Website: apple
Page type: address-validator
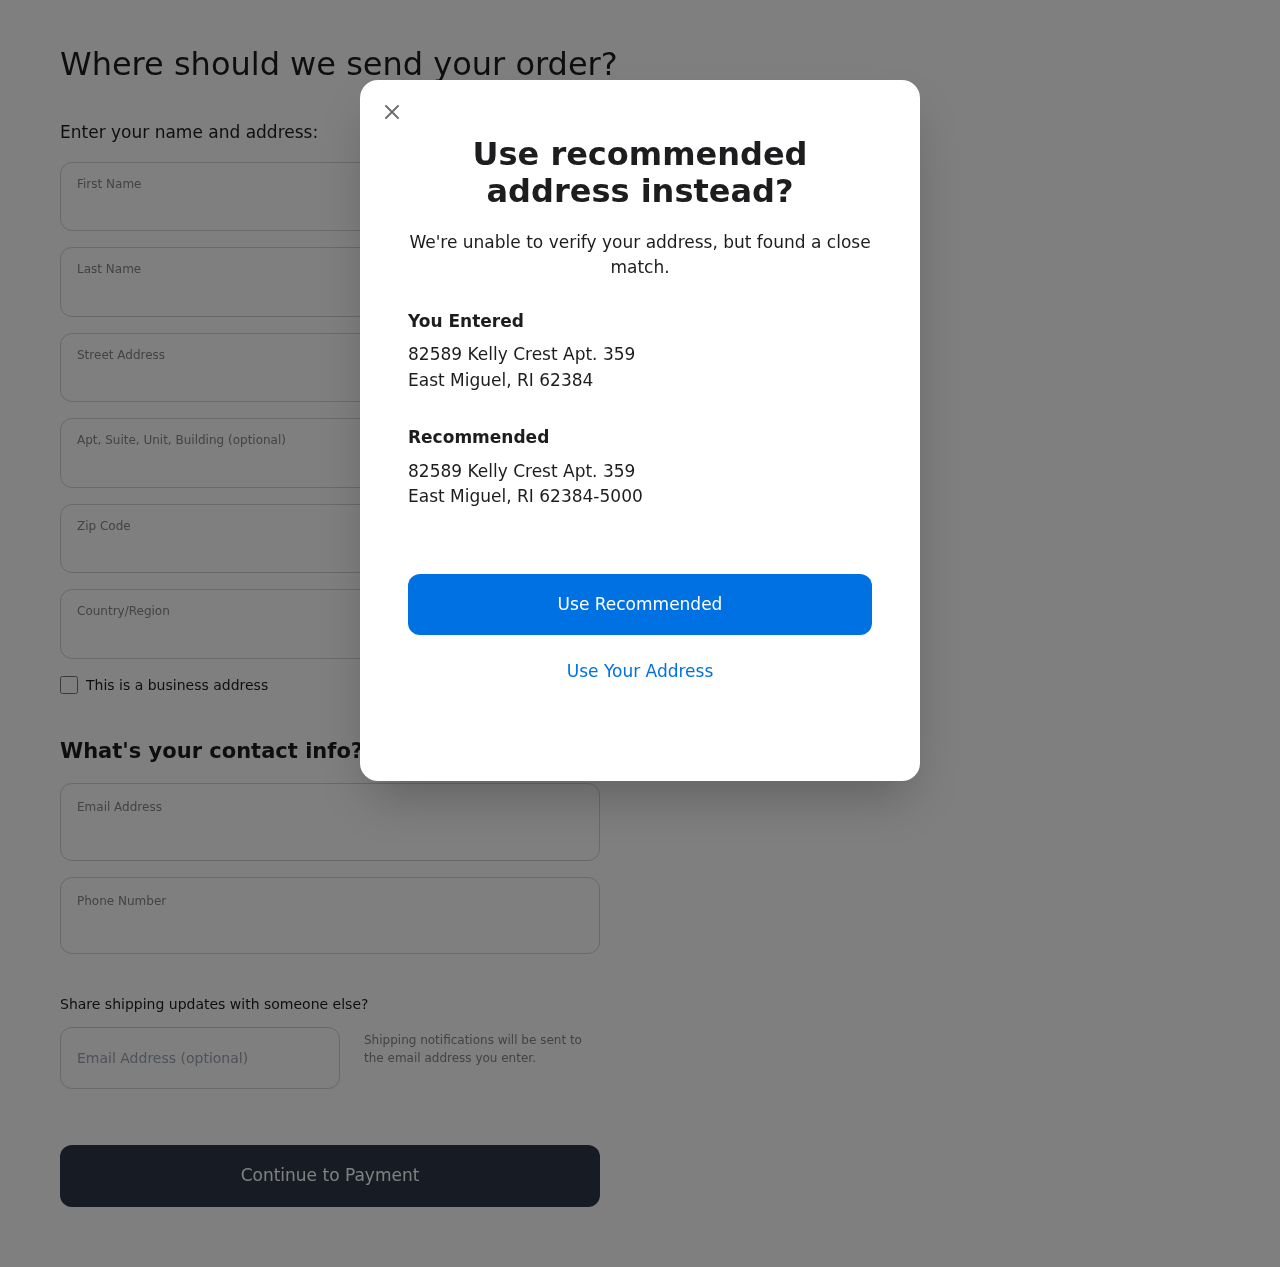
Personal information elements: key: PII_CITY
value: East Miguel
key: PII_COUNTRY
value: United States
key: PII_EMAIL
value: peter.buckley@yahoo.com
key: PII_FIRSTNAME
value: Peter
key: PII_GIFT_EMAIL
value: mdiaz@hotmail.com
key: PII_LASTNAME
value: Buckley
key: PII_PHONE
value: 6158384551
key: PII_POSTCODE
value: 62384
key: PII_POSTCODE_FULL
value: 62384-5000
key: PII_STATE_ABBR
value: RI
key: PII_STREET
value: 82589 Kelly Crest Apt. 359
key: PII_STREET2
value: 82589 Kelly Crest Apt. 359
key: PII_STREET2
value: Apt. 629
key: PII_CITY2
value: East Miguel
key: PII_STATE_ABBR2
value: RI